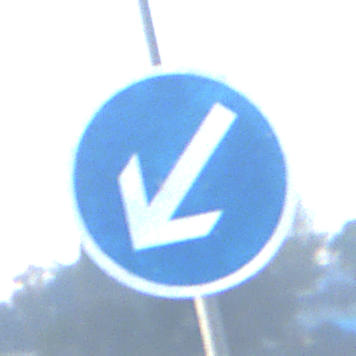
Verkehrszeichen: VorgeschriebeneVorbeifahrtLinks
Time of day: Dawn
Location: Outdoor (Nature)
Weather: Clear
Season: NotSpecified
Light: Natural